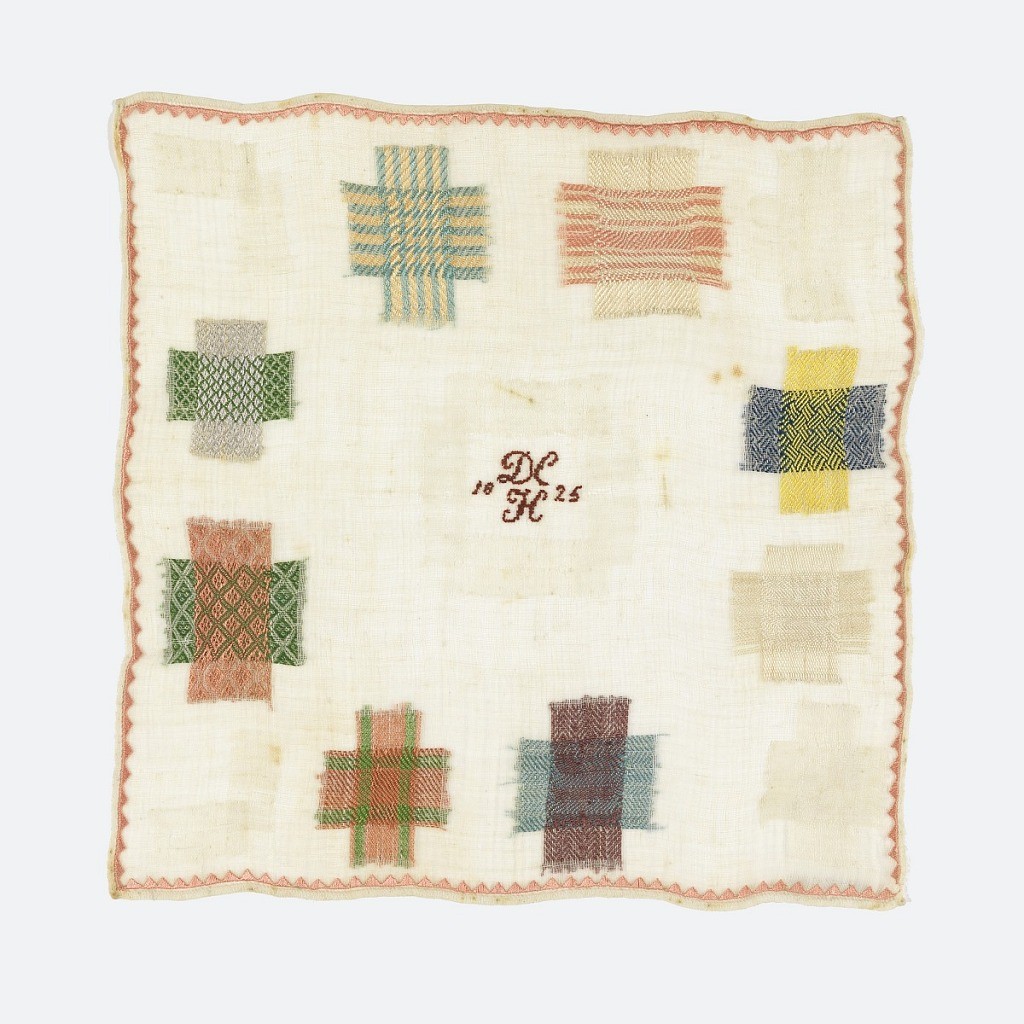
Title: Darning sampler
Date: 1825
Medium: silk embroidery on cotton foundation Technique: embroidered in running, satin, and cross stitches on plain weave foundation
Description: Ten squares of pattern darning and two mended tears.  Inset square in the middle with initials and date.